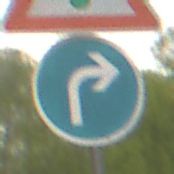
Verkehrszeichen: VorgeschriebeneFahrtrichtungRechts
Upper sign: Lichtzeichenanlage
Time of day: MorningAfternoon
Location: Outdoor (Nature)
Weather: Overcast
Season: NotSpecified
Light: Natural